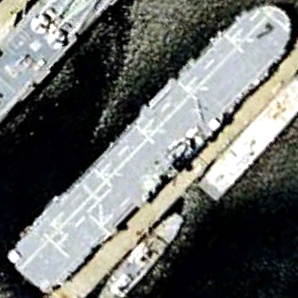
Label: assault